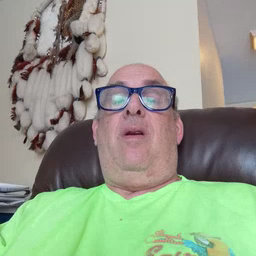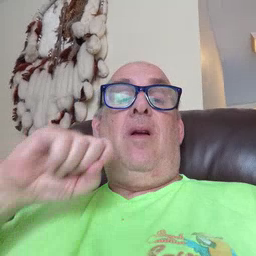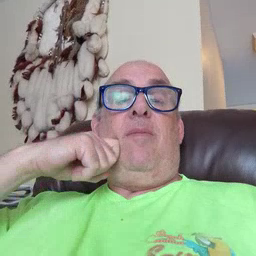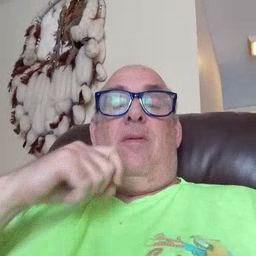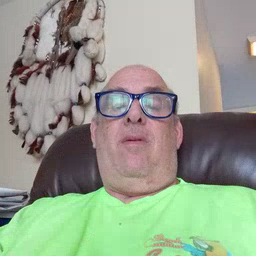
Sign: apple